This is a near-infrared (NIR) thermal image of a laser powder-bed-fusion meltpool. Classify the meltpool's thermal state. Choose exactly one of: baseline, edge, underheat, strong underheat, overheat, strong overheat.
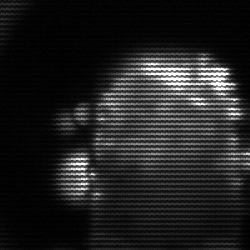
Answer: baseline